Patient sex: M
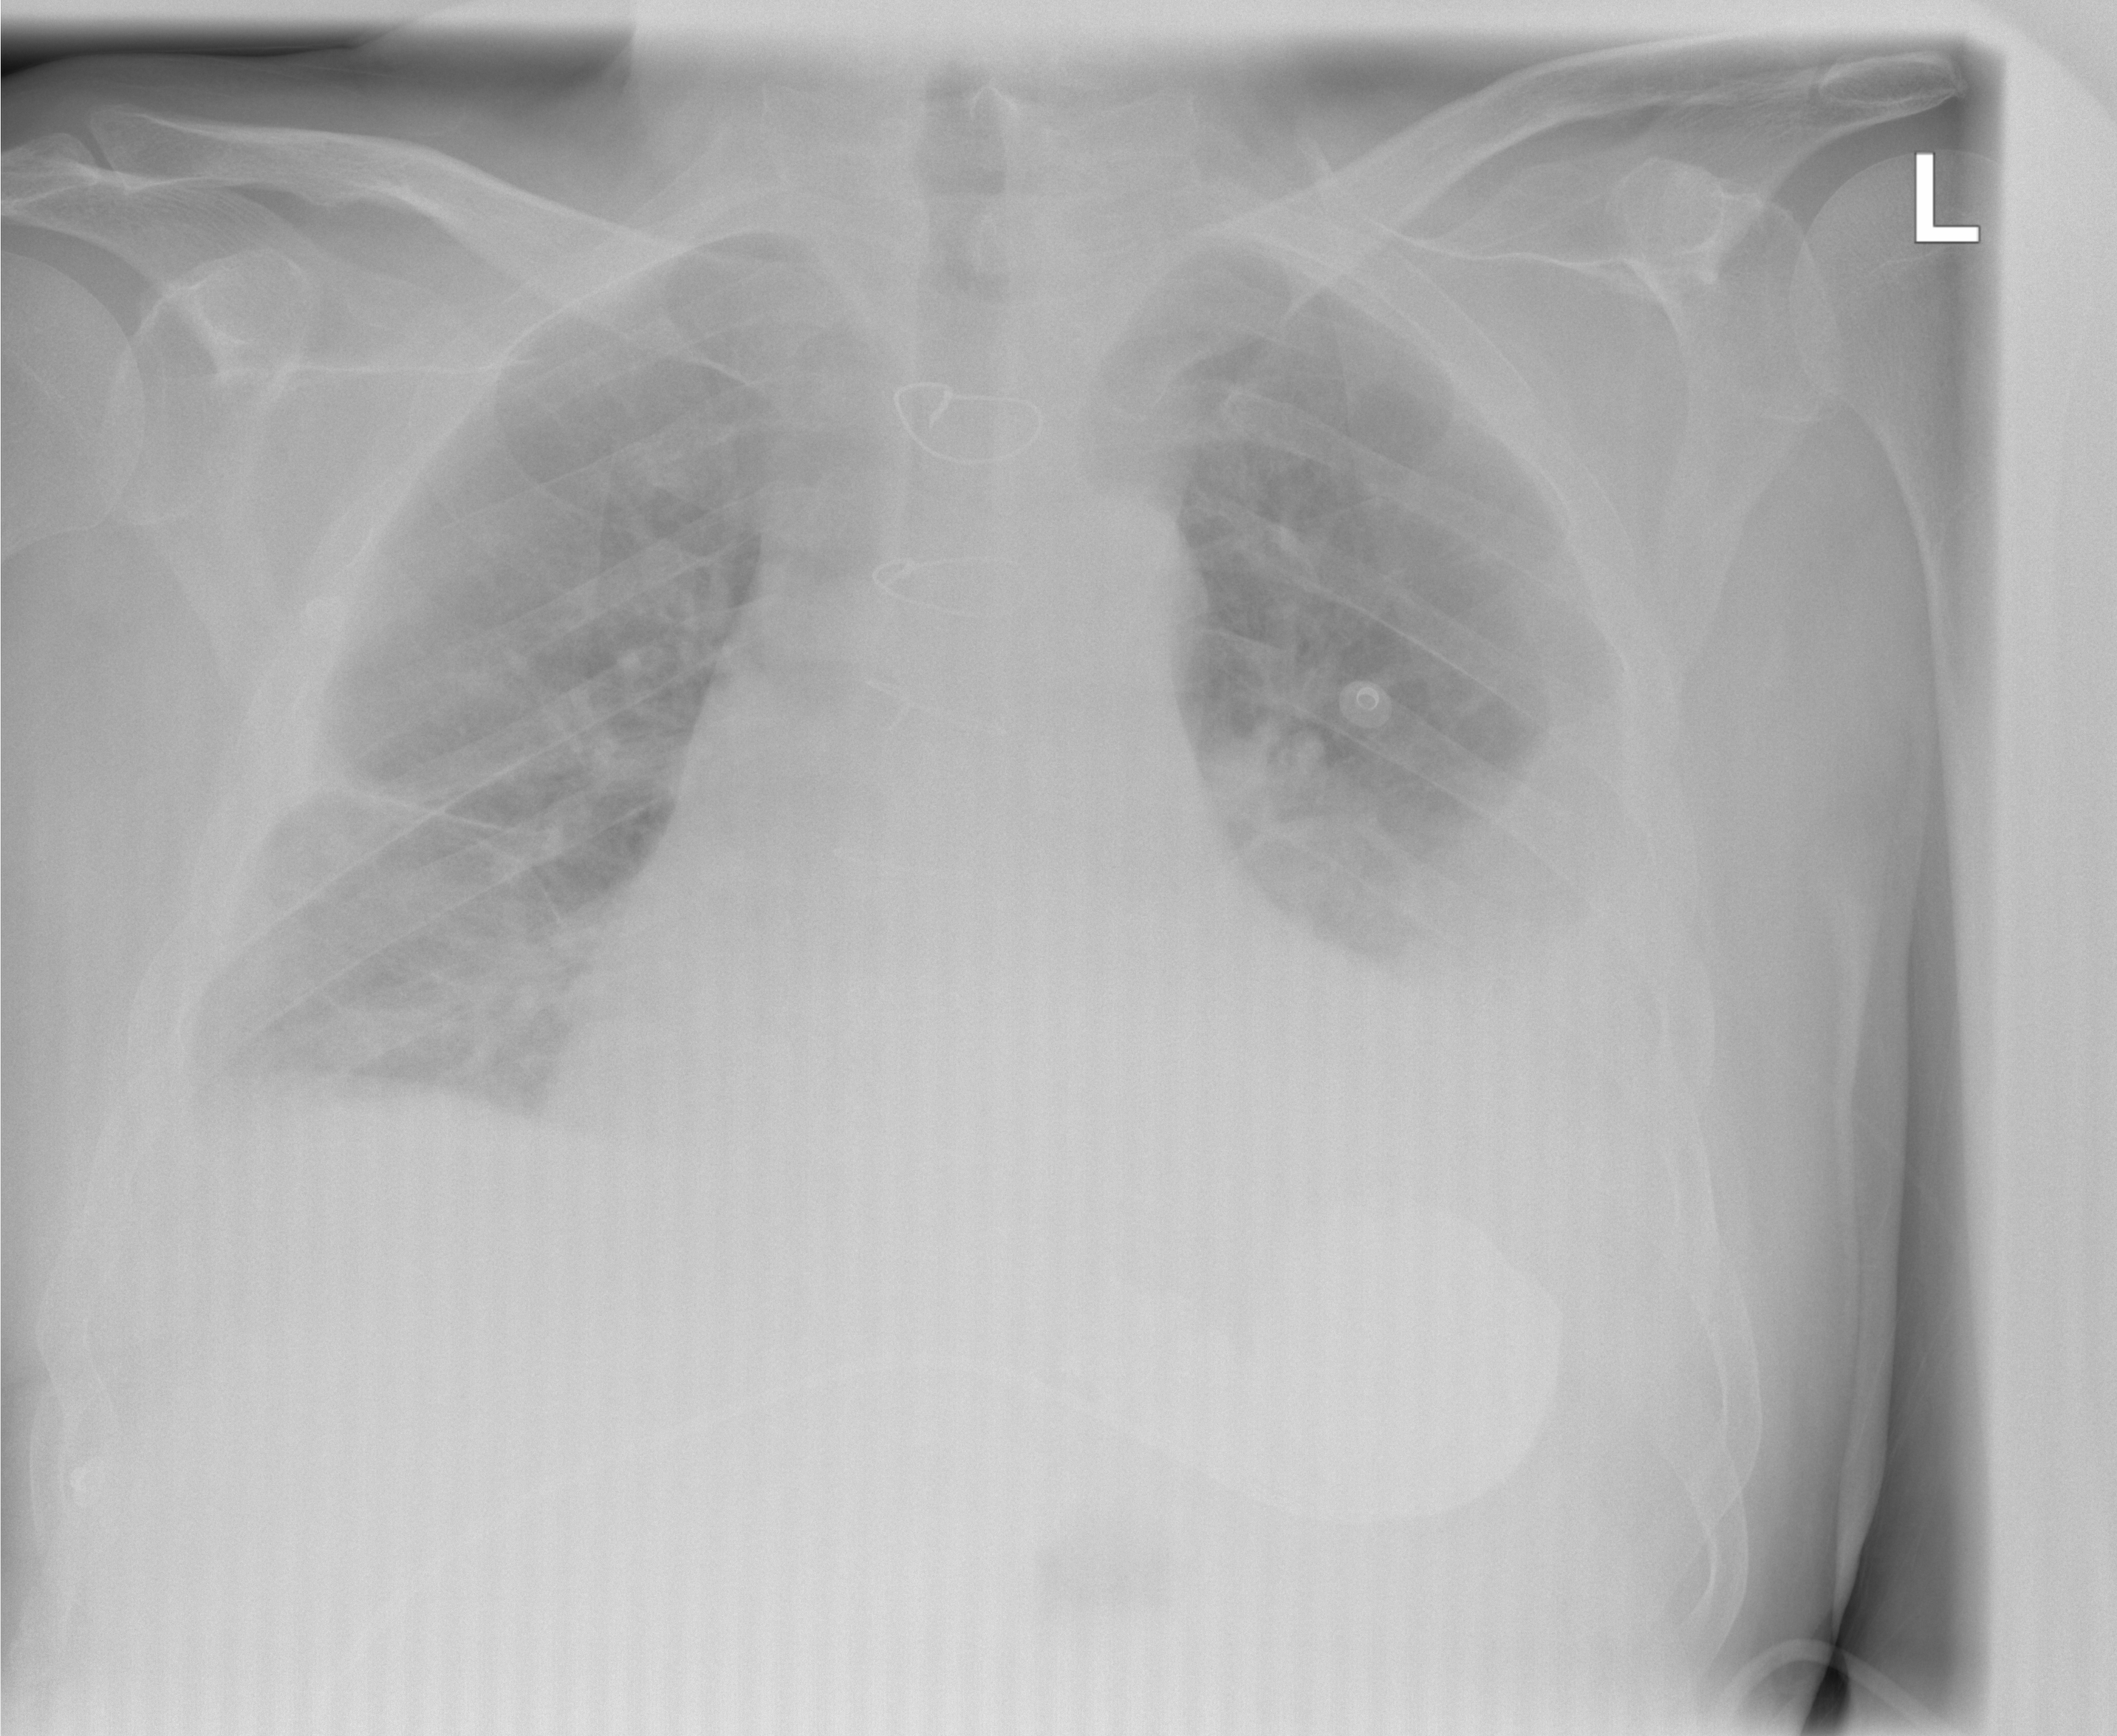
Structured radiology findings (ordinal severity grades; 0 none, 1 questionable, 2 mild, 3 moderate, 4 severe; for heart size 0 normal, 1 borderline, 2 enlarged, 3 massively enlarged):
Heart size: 2
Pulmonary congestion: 0
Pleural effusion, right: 2
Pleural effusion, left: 2
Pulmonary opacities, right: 0
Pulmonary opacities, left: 0
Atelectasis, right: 2
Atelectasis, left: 2